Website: bh-photo
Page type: gifting
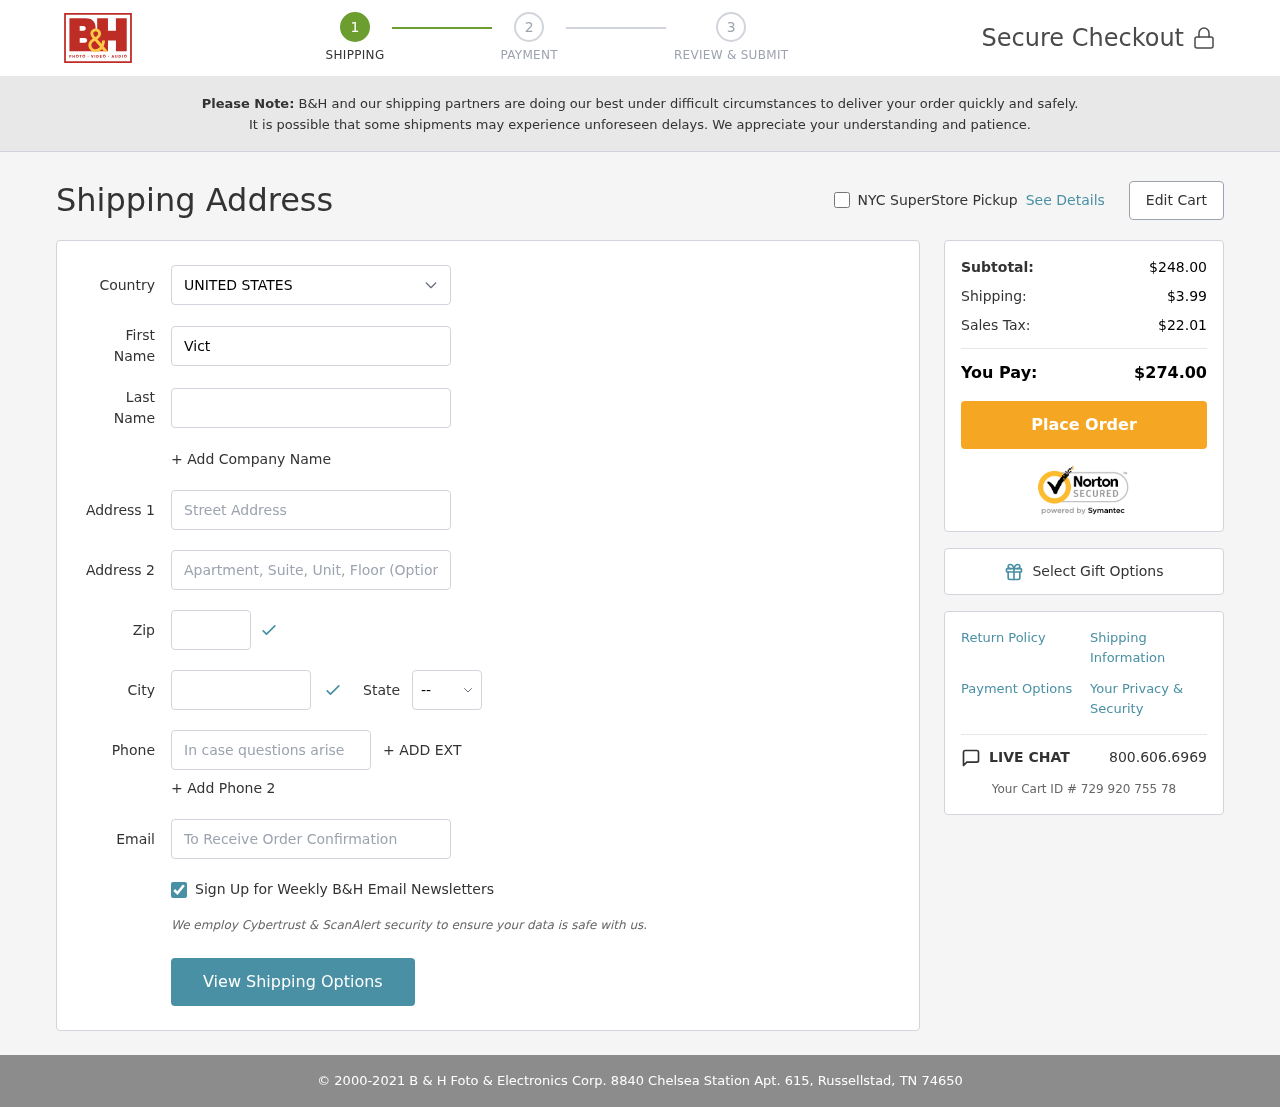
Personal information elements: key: PII_CITY
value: Russellstad
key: PII_COUNTRY
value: United States
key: PII_EMAIL
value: victoriaholt@yahoo.com
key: PII_FIRSTNAME
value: Victoria
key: PII_LASTNAME
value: Holt
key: PII_PHONE
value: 6678001920
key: PII_POSTCODE
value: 74650
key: PII_STATE_ABBR
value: TN
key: PII_STREET
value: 8840 Chelsea Station Apt. 615
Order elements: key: ORDER_SUBTOTAL
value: $248.00
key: ORDER_SHIPPING_COST
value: $3.99
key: ORDER_TAX
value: $22.01
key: ORDER_TOTAL
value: $274.00
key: ORDER_ID
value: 729 920 755 78